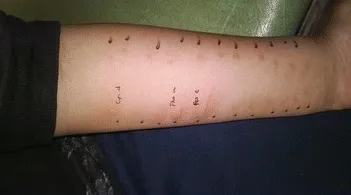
In the SPTs were observed a significantly positive test to Cynodon dactylis, Phalaris arundinacea and Festuca elatior (largest diameter (in mm): 8, 12 and 23, respectively), compared with that of the negative control (1 mm).
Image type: medical_photograph (skin_photograph)